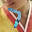
Label: 7